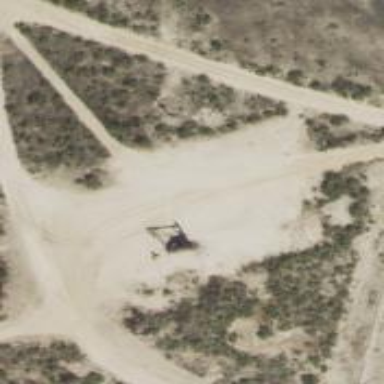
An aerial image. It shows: Petroleum well.